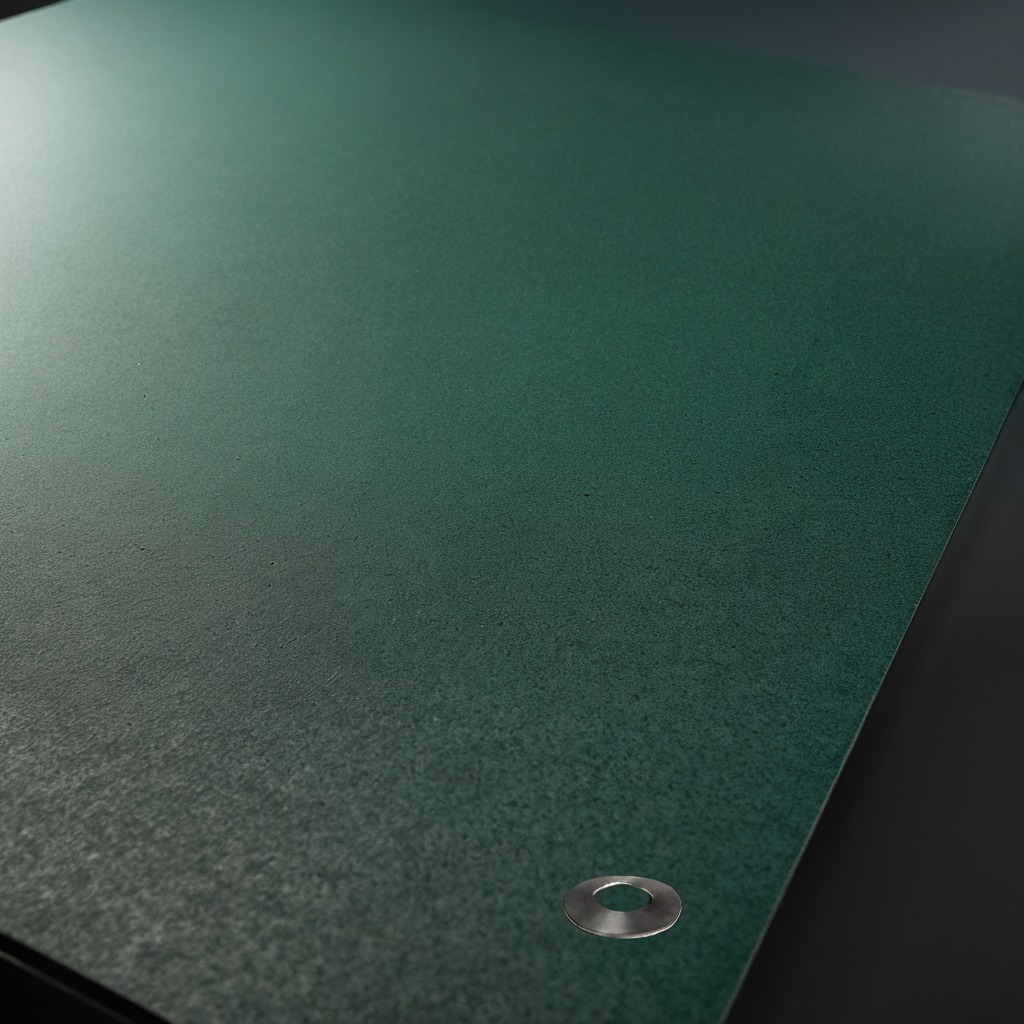
A flat metal washer lying on a green rubber mat inside a workshop under bright overhead lighting crisp shadows high clarity worn but beneath the mat